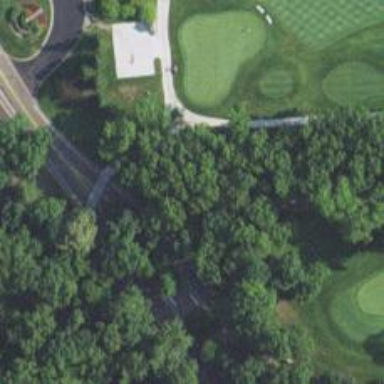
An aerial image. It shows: Service road designated as golf cart path.